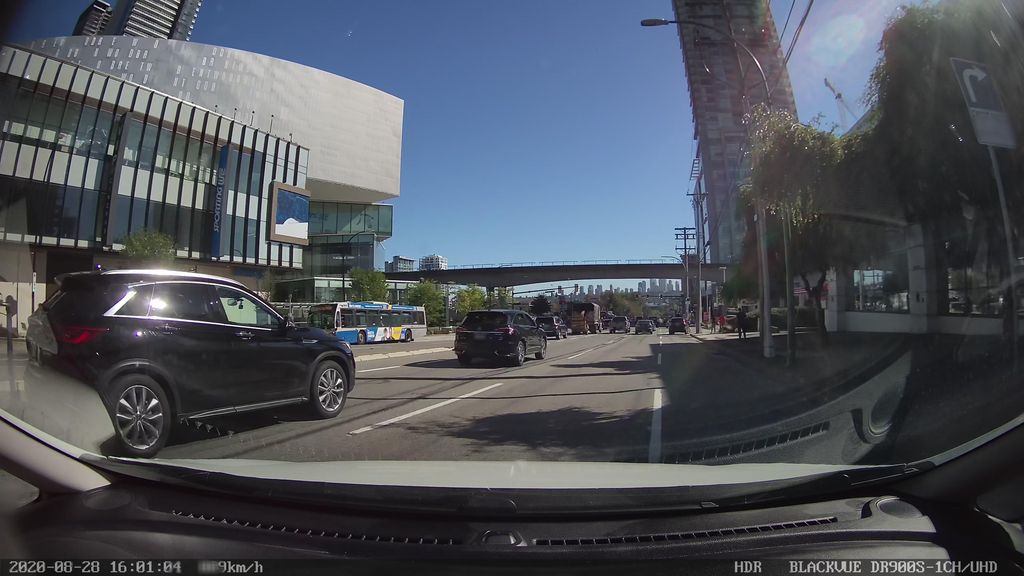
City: vancouver